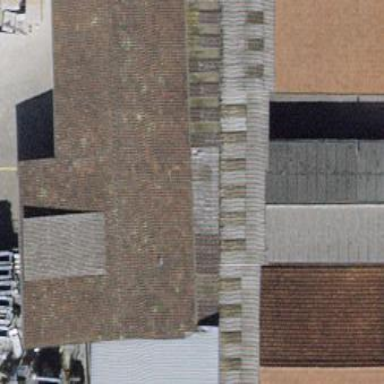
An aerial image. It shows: Industrial building with tiled roof.